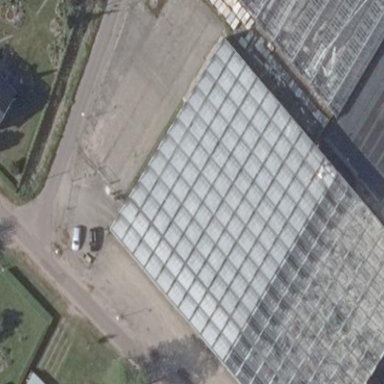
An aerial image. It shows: Greenhouse.